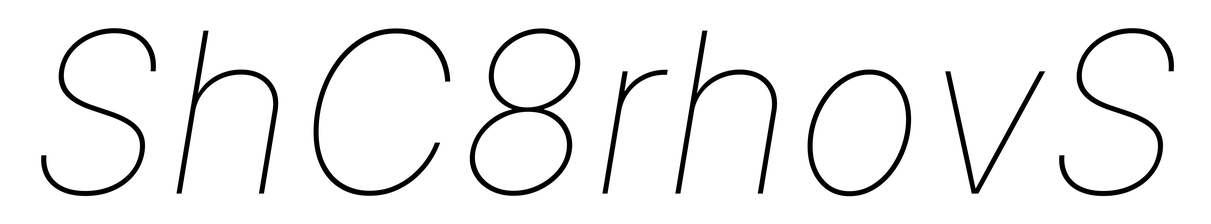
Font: Inter-Italic_Thin_Italic